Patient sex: M
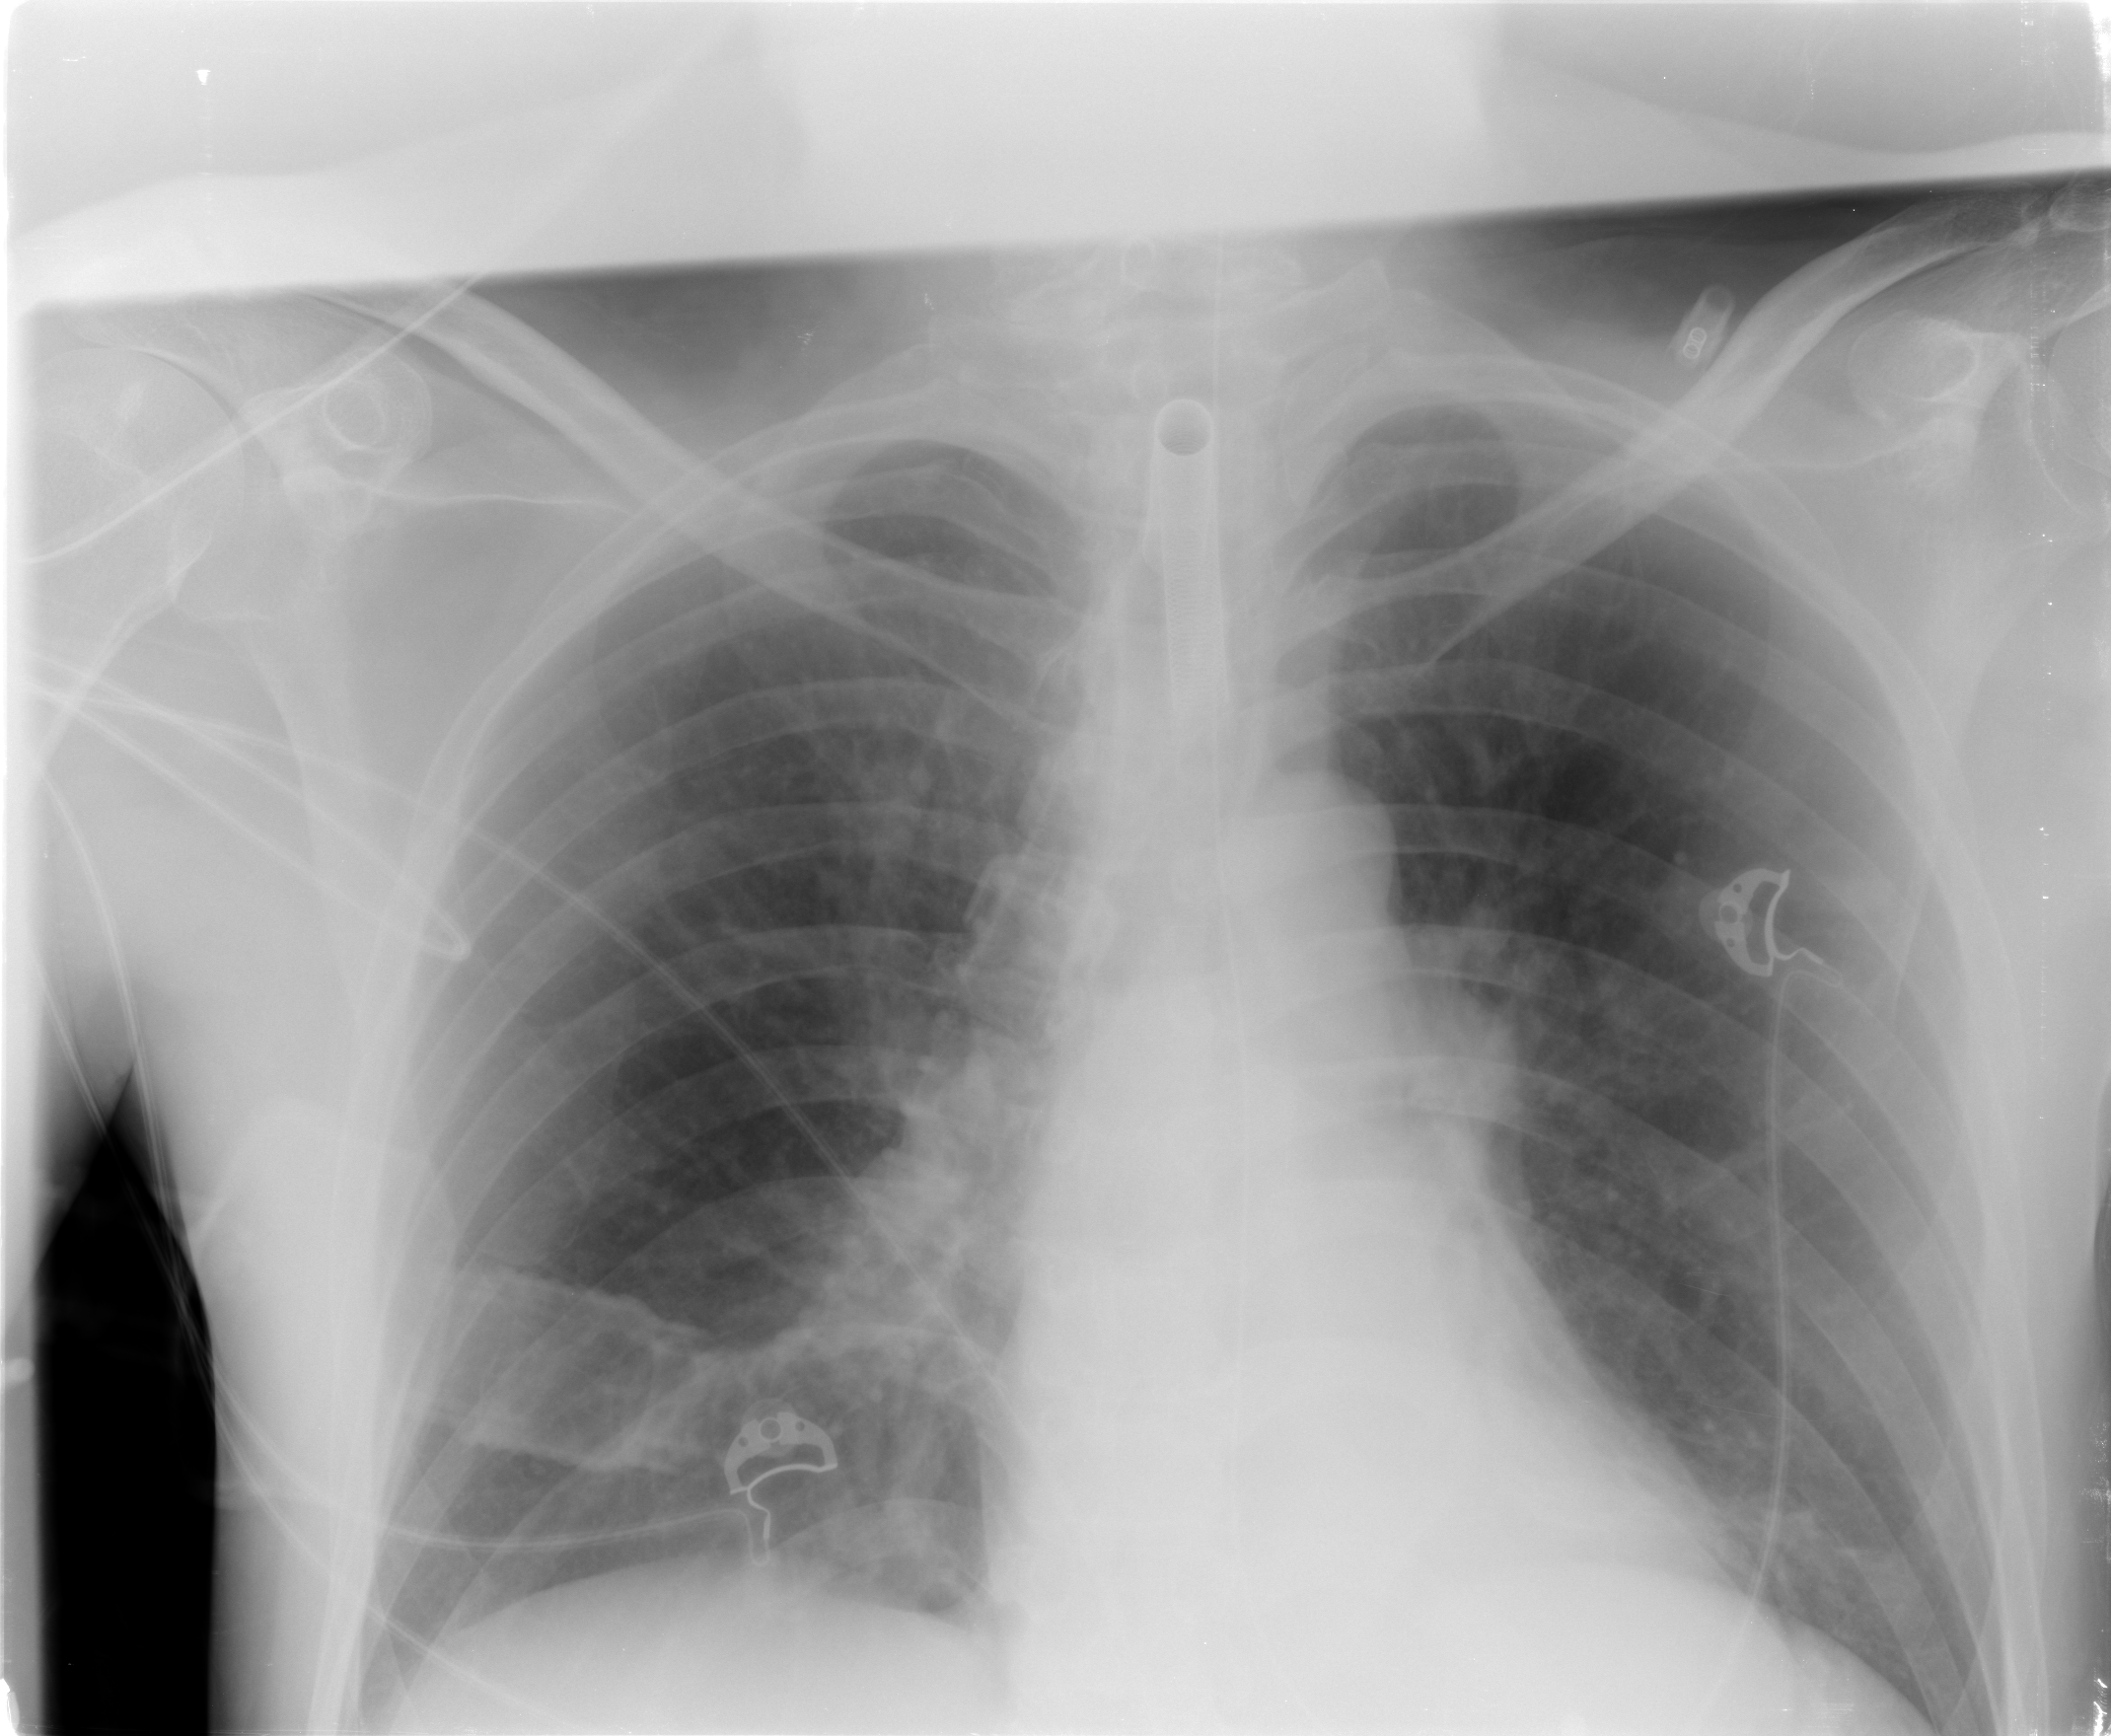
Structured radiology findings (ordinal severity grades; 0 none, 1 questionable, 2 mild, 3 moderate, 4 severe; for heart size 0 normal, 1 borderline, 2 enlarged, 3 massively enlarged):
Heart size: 0
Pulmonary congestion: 1
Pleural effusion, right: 0
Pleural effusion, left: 0
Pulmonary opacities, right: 0
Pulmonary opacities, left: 0
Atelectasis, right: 2
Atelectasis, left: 1